Field crop: maize
Growth stage: 1
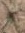
Species: salsola